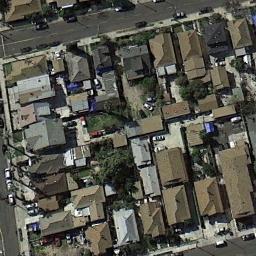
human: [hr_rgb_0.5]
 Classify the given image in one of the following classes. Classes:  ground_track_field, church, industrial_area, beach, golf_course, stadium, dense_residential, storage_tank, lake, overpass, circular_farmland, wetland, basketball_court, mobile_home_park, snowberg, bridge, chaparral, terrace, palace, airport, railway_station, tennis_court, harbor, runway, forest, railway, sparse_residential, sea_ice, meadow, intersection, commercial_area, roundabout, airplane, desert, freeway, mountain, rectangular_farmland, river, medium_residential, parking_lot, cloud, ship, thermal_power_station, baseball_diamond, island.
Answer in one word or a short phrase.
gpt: dense_residential